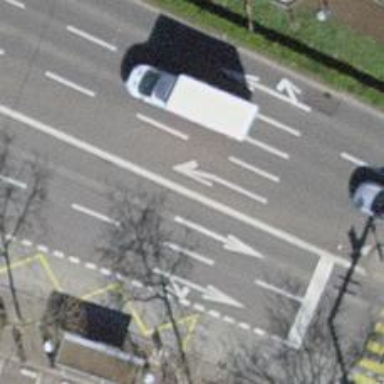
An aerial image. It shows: Trolleybus stop position for public transport.